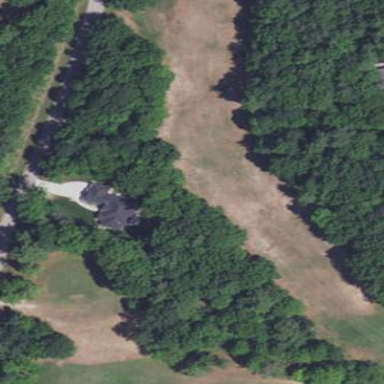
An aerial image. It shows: Golf fairway in the image.